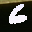
Label: 6